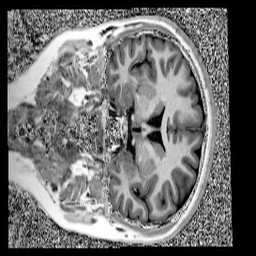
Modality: UNIT1
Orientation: coronal
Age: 12
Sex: female
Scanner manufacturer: siemens
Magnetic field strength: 3 T
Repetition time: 4 s
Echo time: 0.00303 s